Field crop: tomato
Growth stage: 2
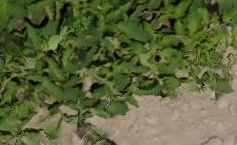
Species: tomato